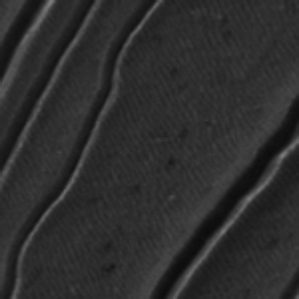
Label: frost